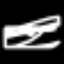
Label: octagon